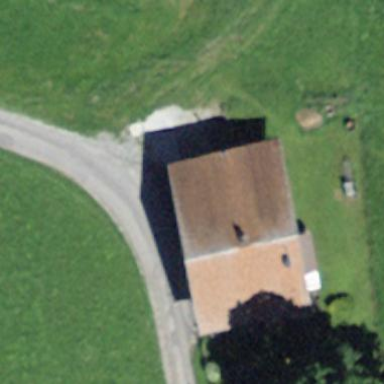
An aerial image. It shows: Detached building.